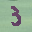
Label: 3